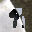
Label: 9